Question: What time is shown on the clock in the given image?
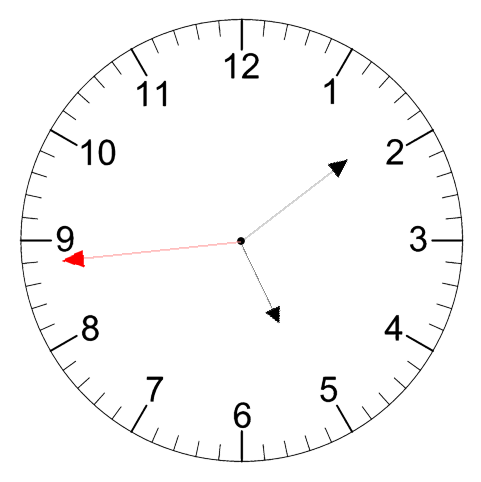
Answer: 05:08:44